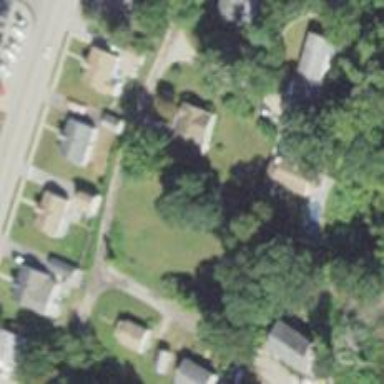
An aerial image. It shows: Residential driveway used as service road.